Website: home-depot
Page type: delivery-shipping
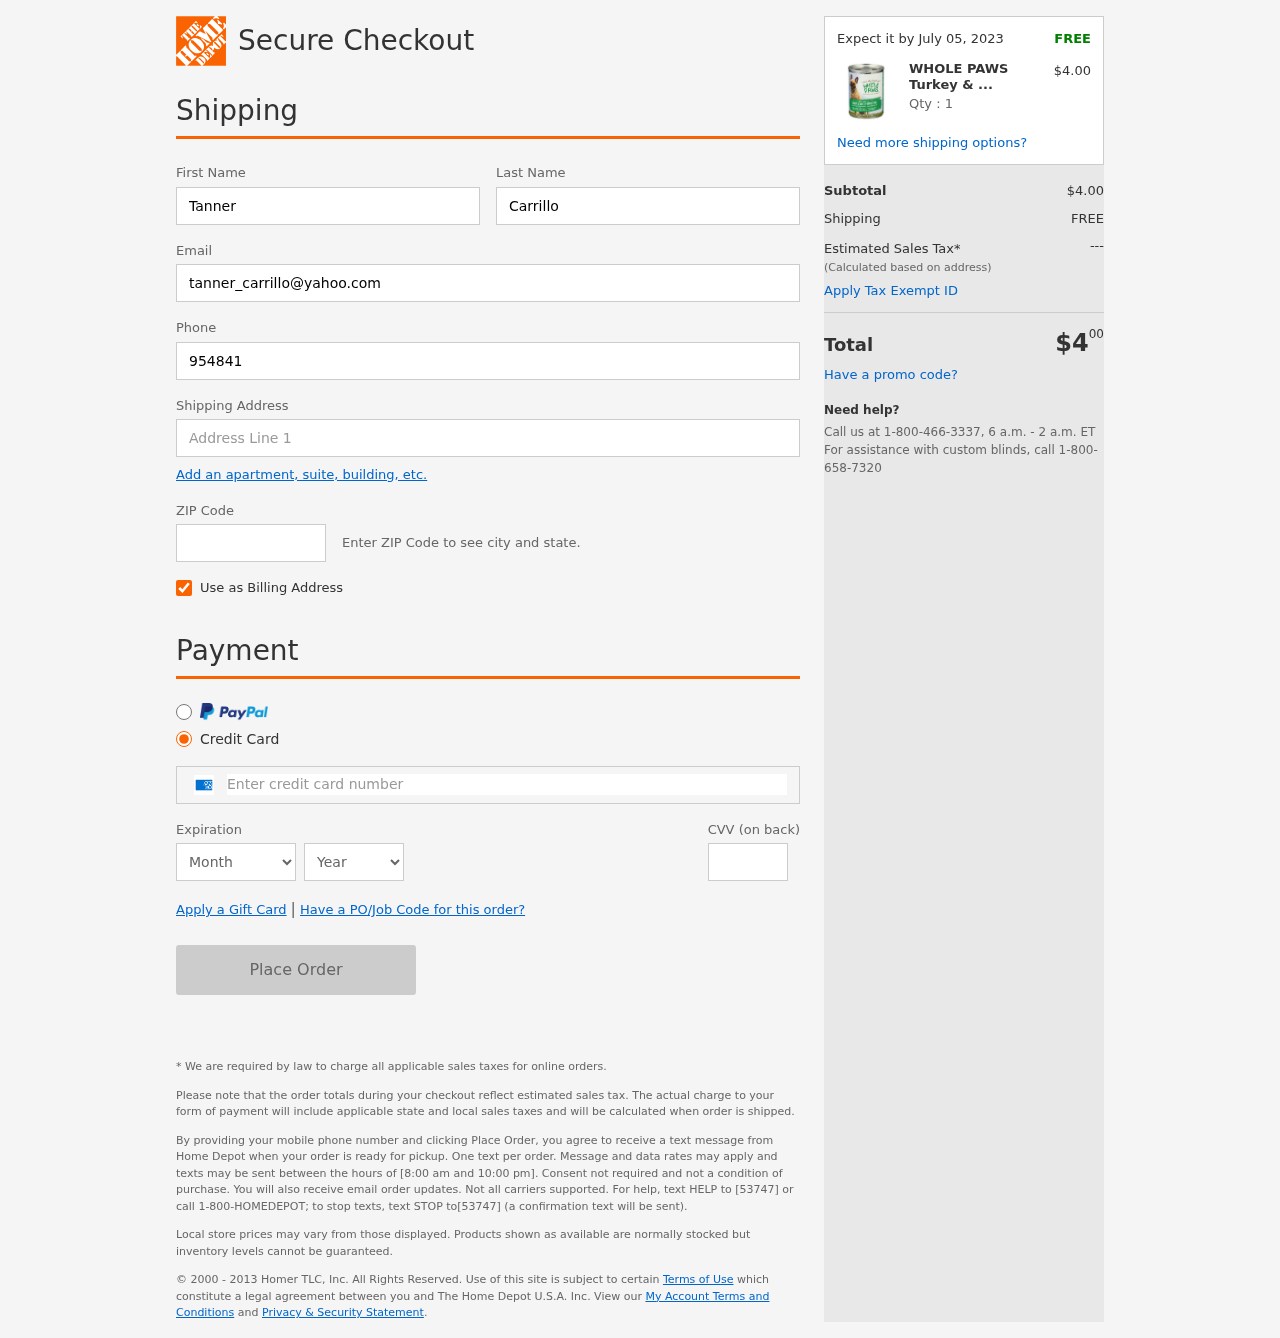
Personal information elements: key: PII_CARD_CVV
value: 3919
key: PII_CARD_EXPIRY_MONTH
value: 11
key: PII_CARD_EXPIRY_YEAR
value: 27
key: PII_CARD_NUMBER
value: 3408 6679 1993 143
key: PII_EMAIL
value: tanner_carrillo@yahoo.com
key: PII_FIRSTNAME
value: Tanner
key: PII_LASTNAME
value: Carrillo
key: PII_PHONE
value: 9548410276
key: PII_POSTCODE
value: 08409
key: PII_STREET
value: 4105 Brandy Manors
Product elements: key: PRODUCT1_NAME
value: WHOLE PAWS Turkey & Sweet Potato Dog Food, 13.2 OZ
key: PRODUCT1_PRICE
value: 4
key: PRODUCT1_QUANTITY
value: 1
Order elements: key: ORDER_DELIVERY_DATE
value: Expect it by July 05, 2023
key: ORDER_SUBTOTAL
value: $4.00
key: ORDER_SHIPPING_COST
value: FREE
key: ORDER_TOTAL
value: $400